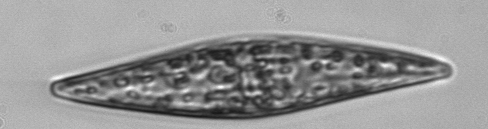
Label: Pleurosigma